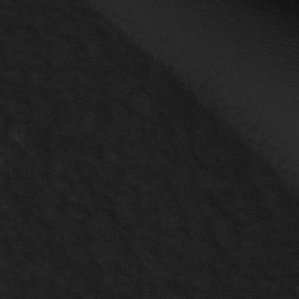
Label: non_frost